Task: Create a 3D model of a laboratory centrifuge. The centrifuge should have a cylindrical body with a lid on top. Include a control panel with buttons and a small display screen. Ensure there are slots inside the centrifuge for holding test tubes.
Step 564:
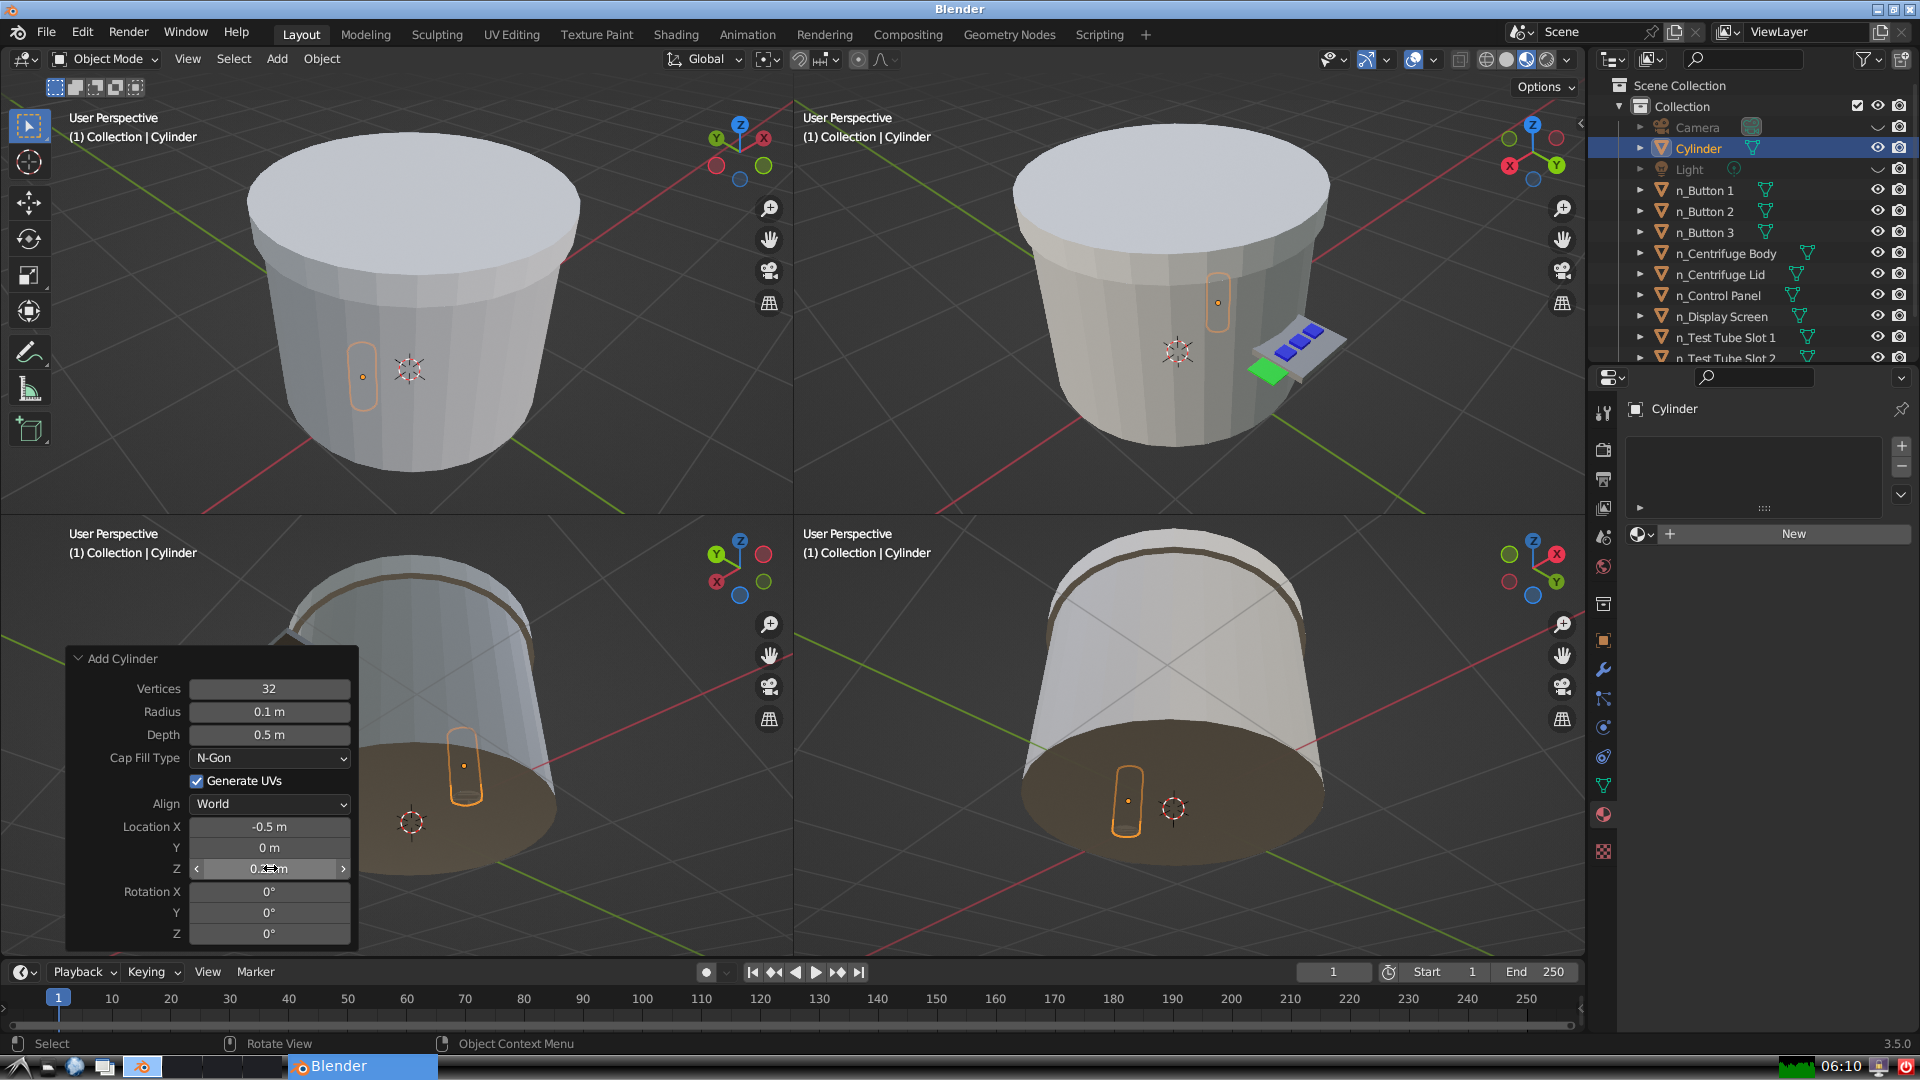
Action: {"mouse_move": [960, 540]}